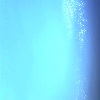
Label: water